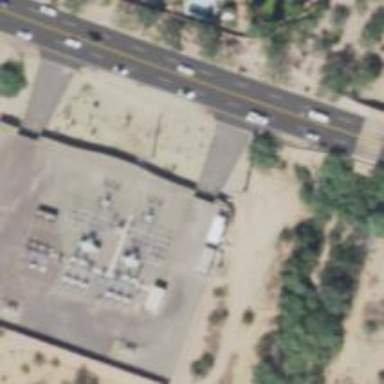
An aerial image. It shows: Mast-like pole used for power transmission.